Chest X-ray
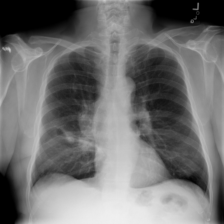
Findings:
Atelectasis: positive
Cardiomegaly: negative
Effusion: negative
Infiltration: positive
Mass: positive
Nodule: negative
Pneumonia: negative
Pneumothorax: negative
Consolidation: negative
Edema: negative
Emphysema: negative
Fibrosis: negative
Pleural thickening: negative
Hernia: negative